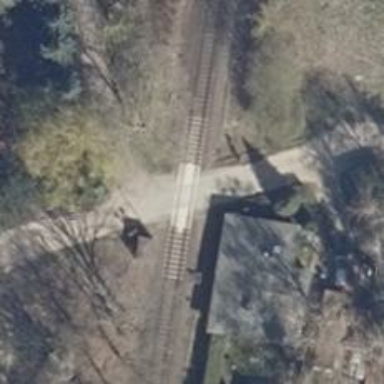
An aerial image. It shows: Level crossing with lights on the railway.